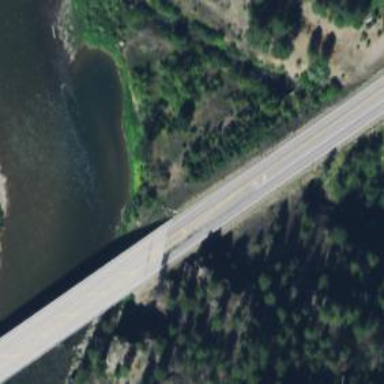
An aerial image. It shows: Trunk highway with bridge.